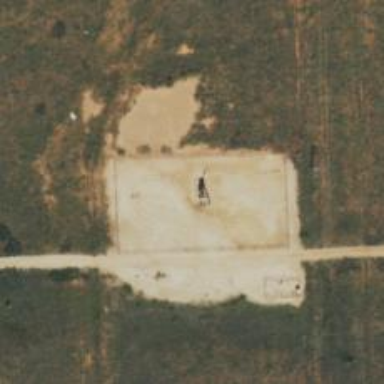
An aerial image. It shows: Petroleum well that is man-made.